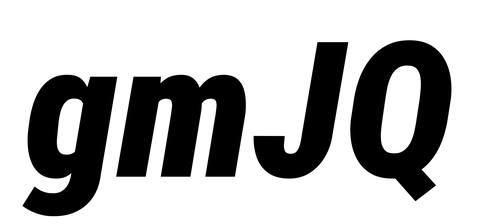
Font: Roboto-Italic_Condensed_Black_Italic